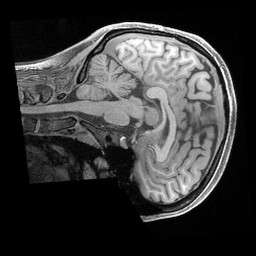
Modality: T1w
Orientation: sagittal
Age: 29
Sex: female
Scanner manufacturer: siemens
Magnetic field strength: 3 T
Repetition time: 2.4 s
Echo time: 0.00241 s